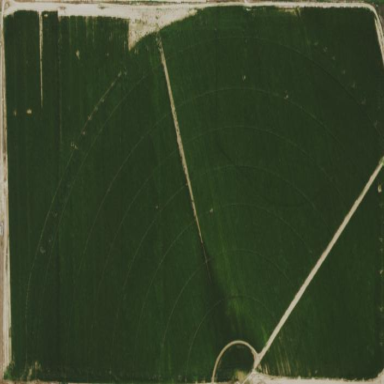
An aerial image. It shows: Farmland with pivot irrigation system.